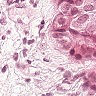
Metastatic tissue present: yes